What's the difference between 2 images?
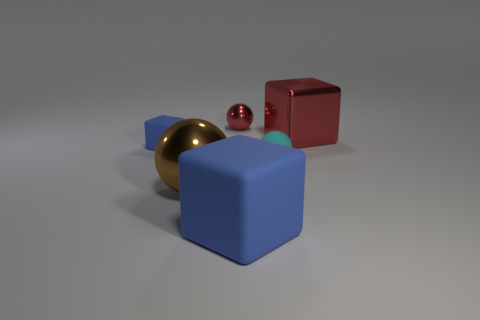
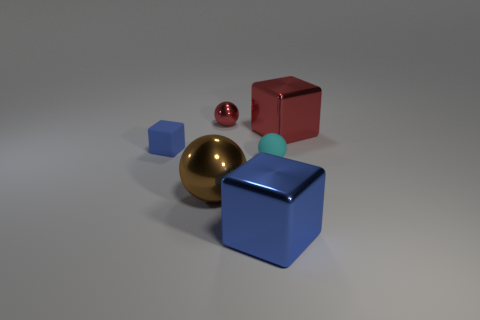
the large blue cube became shiny
the large matte thing turned metal
the large blue rubber cube on the left side of the tiny cyan ball turned shiny
the big rubber thing became metallic
the big rubber thing changed to metal
the large blue matte block that is in front of the brown object became metal
the large blue matte cube in front of the tiny block became metallic
the big blue matte block to the left of the metal cube became shiny